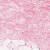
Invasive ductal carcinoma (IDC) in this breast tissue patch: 0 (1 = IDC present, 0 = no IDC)